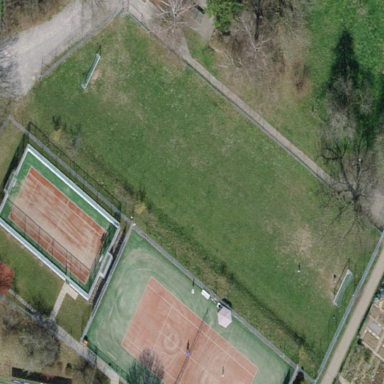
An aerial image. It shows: Soccer pitch for outdoor sports and leisure activities.